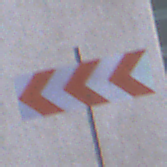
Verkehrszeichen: RichtungstafelnInKurvenGrossRechts
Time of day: MorningAfternoon
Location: Outdoor (Urban)
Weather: PartlyCloudy
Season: NotSpecified
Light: Natural